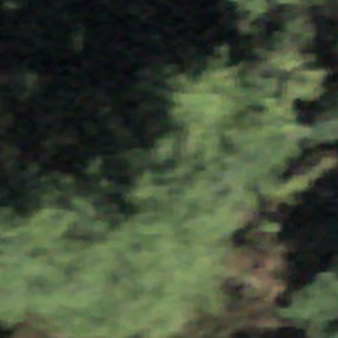
Label: other